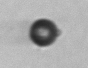
Label: bead